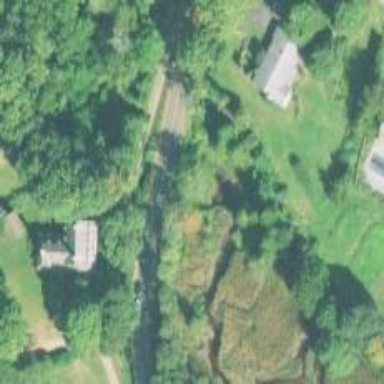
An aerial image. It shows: Track road on bridge.